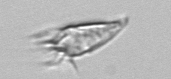
Label: Paratontonia_gracillima